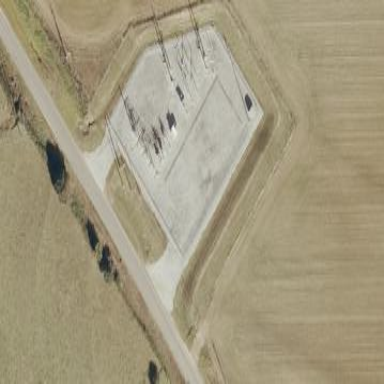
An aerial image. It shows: Outdoor distribution substation protected by fence.